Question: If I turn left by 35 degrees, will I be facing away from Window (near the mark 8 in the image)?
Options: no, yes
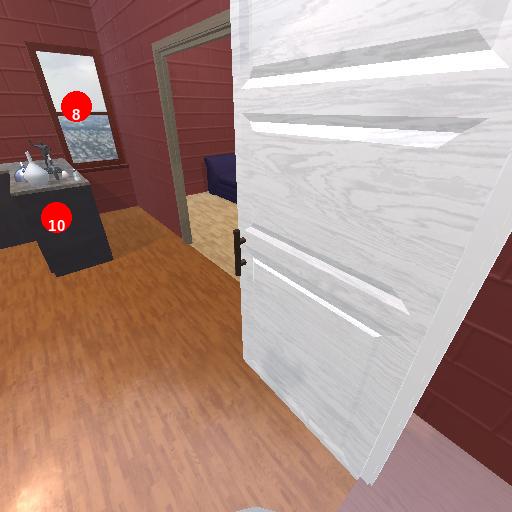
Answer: no